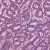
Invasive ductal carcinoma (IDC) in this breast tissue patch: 1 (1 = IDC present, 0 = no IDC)